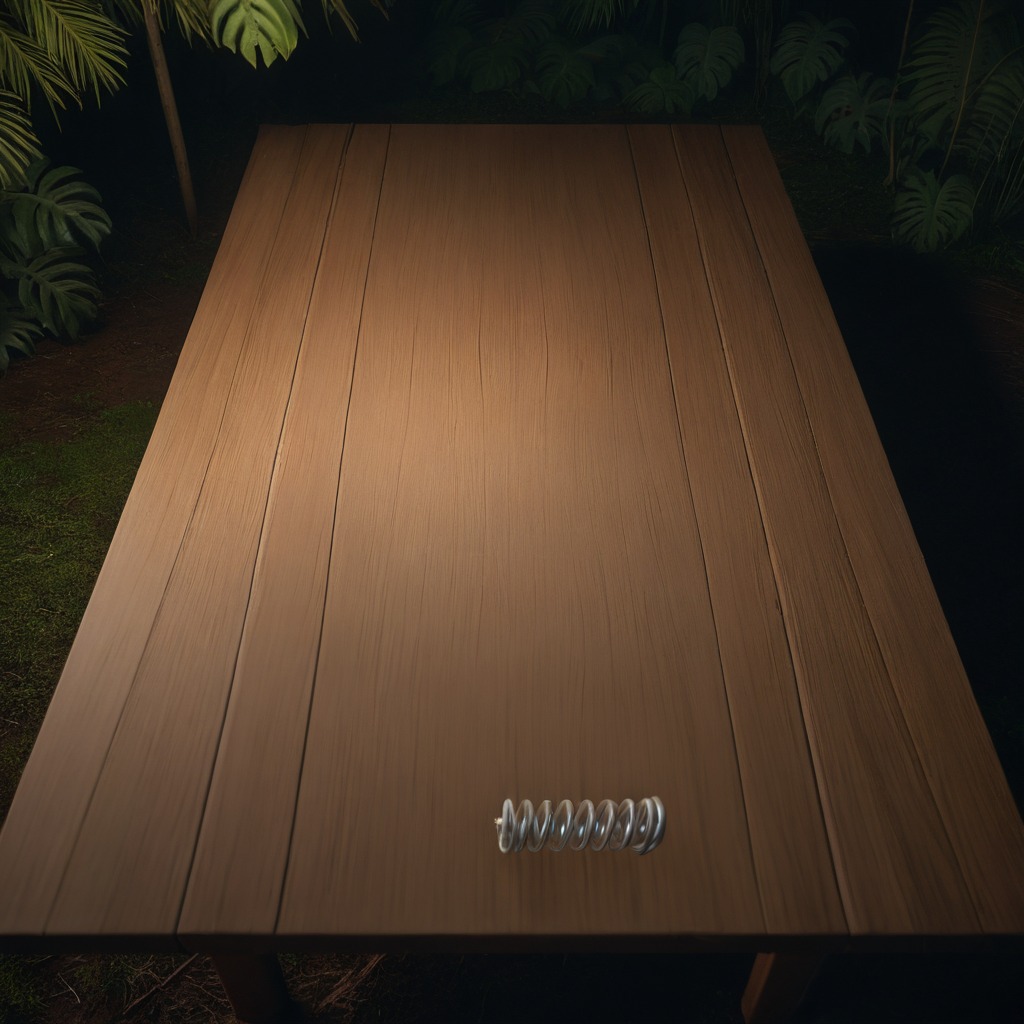
A coiled metal spring is lying on a wooden table inside a jungle field workshop tent at night.